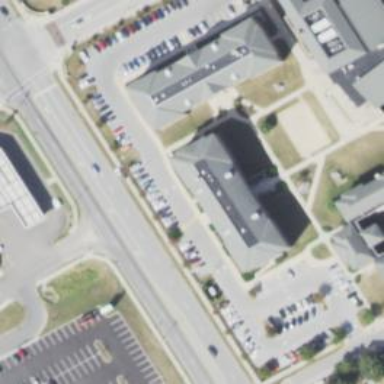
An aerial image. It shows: Dormitory building.